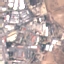
Land use / land cover class: Industrial